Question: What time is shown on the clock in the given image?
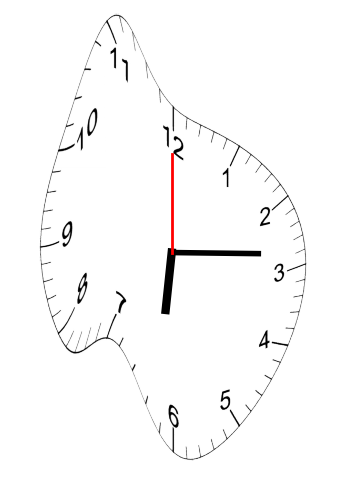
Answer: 06:14:00